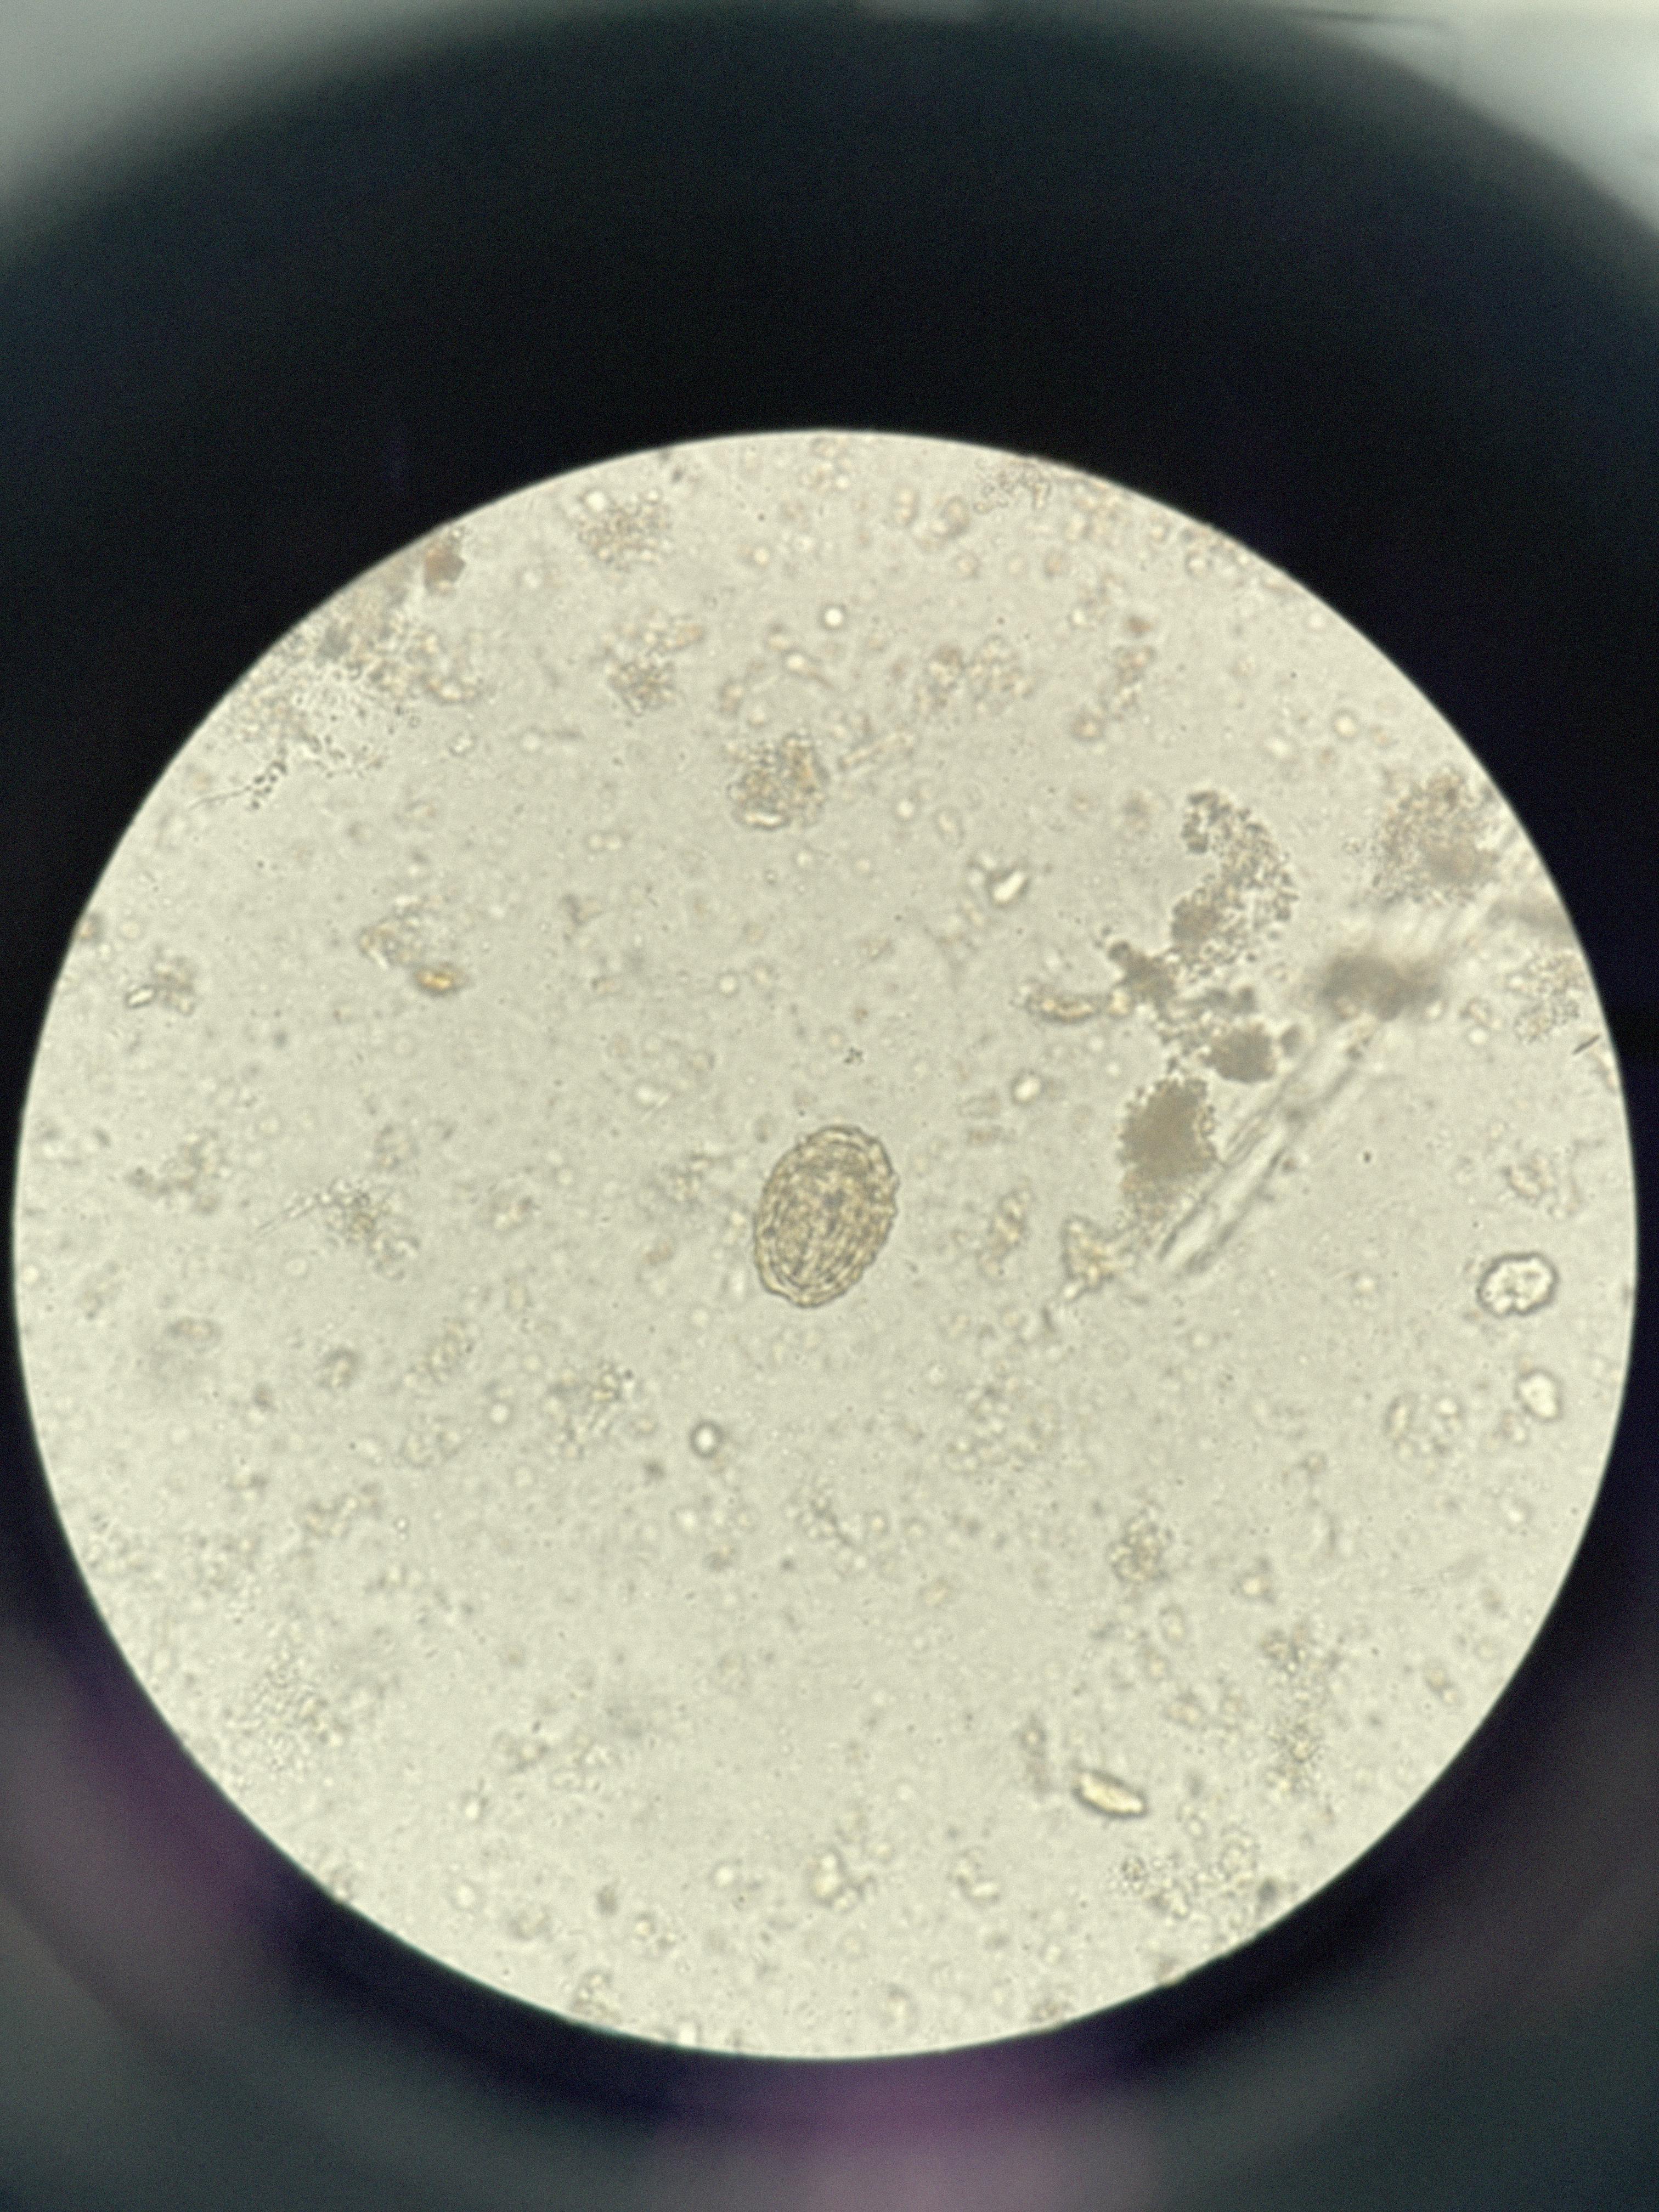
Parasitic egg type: Ascaris lumbricoides